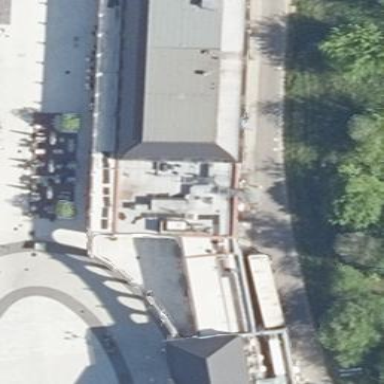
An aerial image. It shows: Fast food restaurant building.